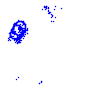
Particle: electron